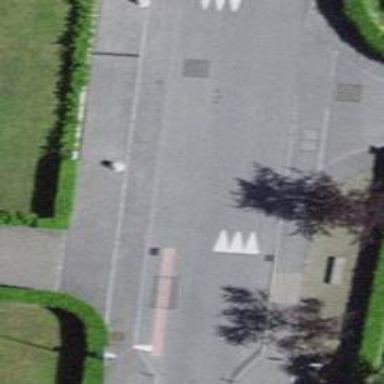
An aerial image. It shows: Zebra crossing on the road.